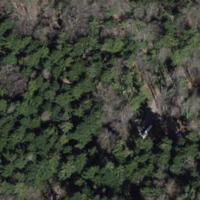
EUNIS habitat code: 44
Species observed at this site:
Euphorbia cyparissias
Circaea lutetiana